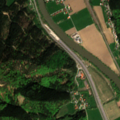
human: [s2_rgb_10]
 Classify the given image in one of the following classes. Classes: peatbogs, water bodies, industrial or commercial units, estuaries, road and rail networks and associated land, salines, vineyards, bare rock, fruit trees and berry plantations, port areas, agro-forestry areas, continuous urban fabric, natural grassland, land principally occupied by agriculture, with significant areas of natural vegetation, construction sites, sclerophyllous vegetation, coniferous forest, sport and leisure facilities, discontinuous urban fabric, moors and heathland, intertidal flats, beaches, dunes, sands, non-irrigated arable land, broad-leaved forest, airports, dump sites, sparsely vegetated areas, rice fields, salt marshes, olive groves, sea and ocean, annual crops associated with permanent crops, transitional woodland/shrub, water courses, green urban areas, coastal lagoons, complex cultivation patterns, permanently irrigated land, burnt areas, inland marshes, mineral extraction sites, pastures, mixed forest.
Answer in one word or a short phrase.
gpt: discontinuous urban fabric, complex cultivation patterns, coniferous forest, mixed forest